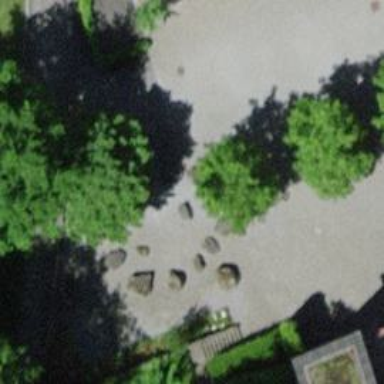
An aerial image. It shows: Beautiful fountain.